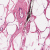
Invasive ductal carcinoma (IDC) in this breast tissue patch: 0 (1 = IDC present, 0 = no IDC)